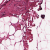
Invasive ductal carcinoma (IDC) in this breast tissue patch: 0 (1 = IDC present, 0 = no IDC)